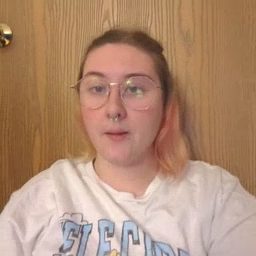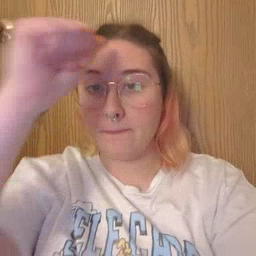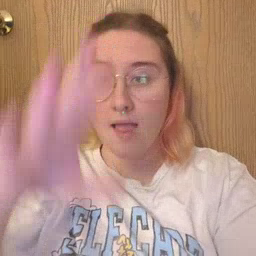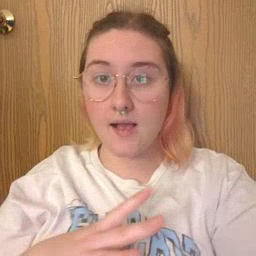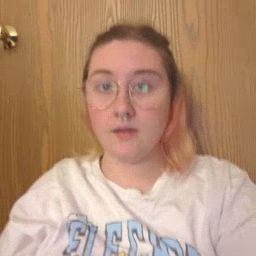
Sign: man